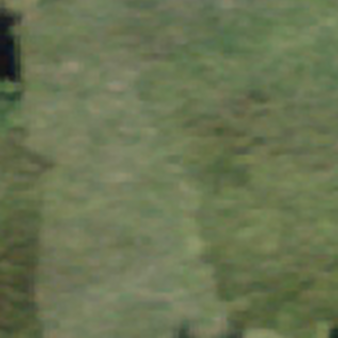
Label: other